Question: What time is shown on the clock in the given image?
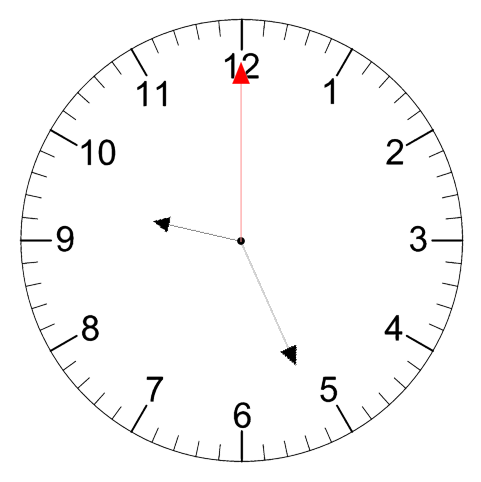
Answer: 09:26:00